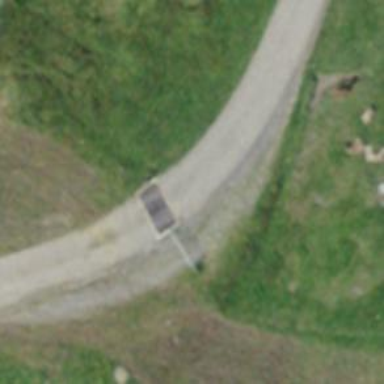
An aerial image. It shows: Cattle grid.